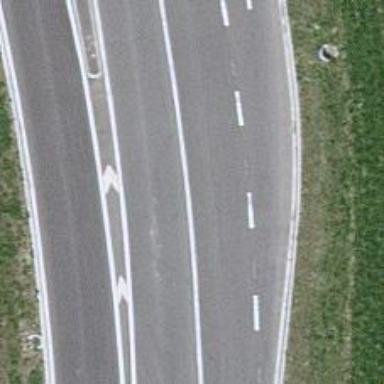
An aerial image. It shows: Secondary road with asphalt surface.